Aerial crown-view tile of a tropical tree (Barro Colorado Island, Panama), acquired 20250818:
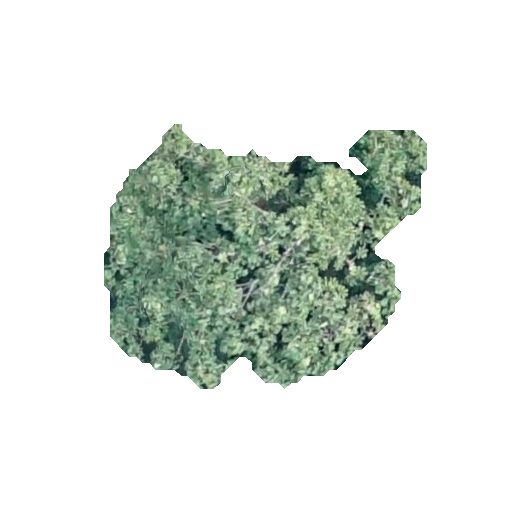
Species: Cecropia insignis
GBIF accepted scientific name: Cecropia insignis
Crown area: 88.359 m²